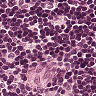
Metastatic tissue present: no